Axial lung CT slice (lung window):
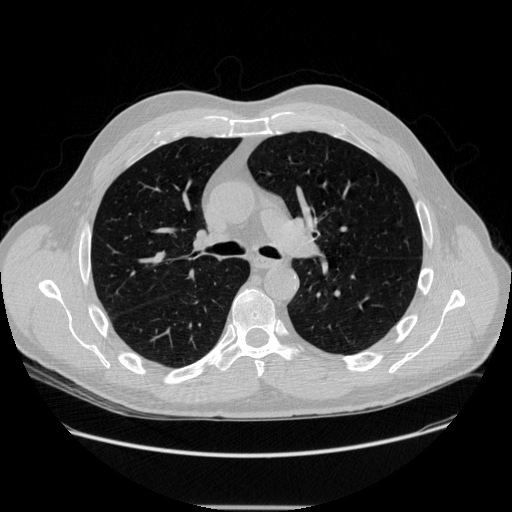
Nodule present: no